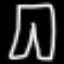
Label: pants